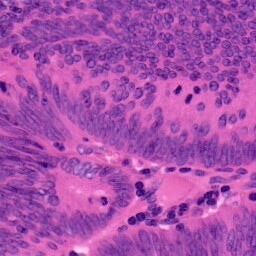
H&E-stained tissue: Colon